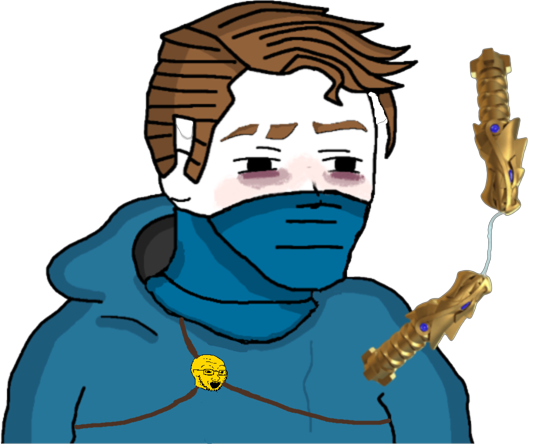
Label: 5_Twinkjak